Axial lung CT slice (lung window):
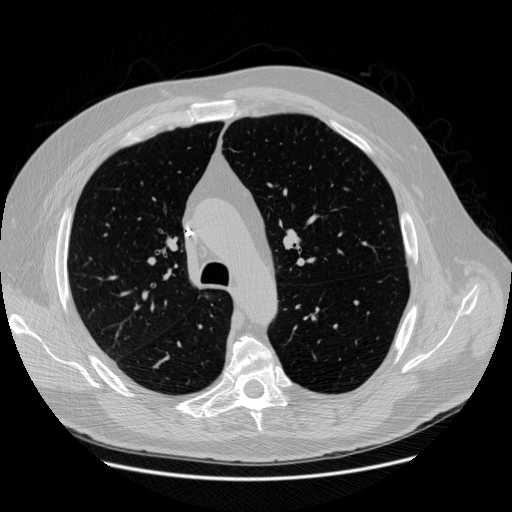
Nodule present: no